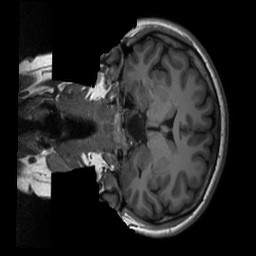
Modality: T1w
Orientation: coronal
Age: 26
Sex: female
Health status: healthy
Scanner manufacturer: siemens
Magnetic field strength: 3 T
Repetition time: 2.3 s
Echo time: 0.00229 s